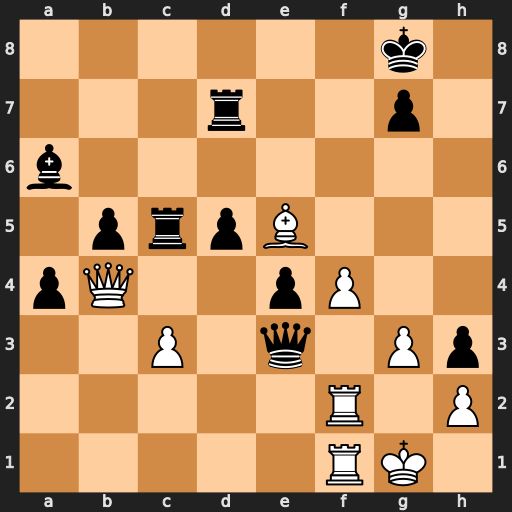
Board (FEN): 6k1/3r2p1/b7/1prpB3/pQ2pP2/2P1q1Pp/5R1P/5RK1
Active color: w
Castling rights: -
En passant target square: -
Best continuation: Bd4 Rc4 Bxe3 Rxb4 cxb4